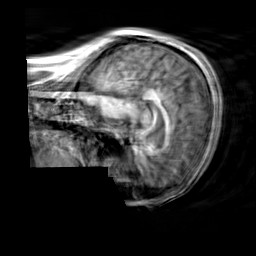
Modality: T1w
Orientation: sagittal
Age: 31
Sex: female
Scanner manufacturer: siemens
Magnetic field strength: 3 T
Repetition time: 2.3 s
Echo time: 0.00303 s